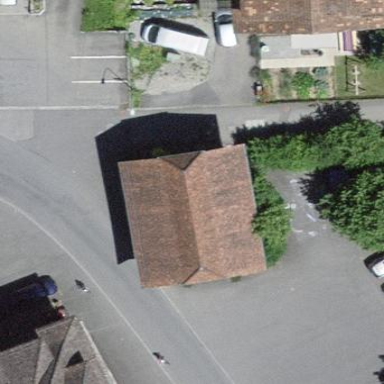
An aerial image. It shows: Detached building with half-hipped roof.